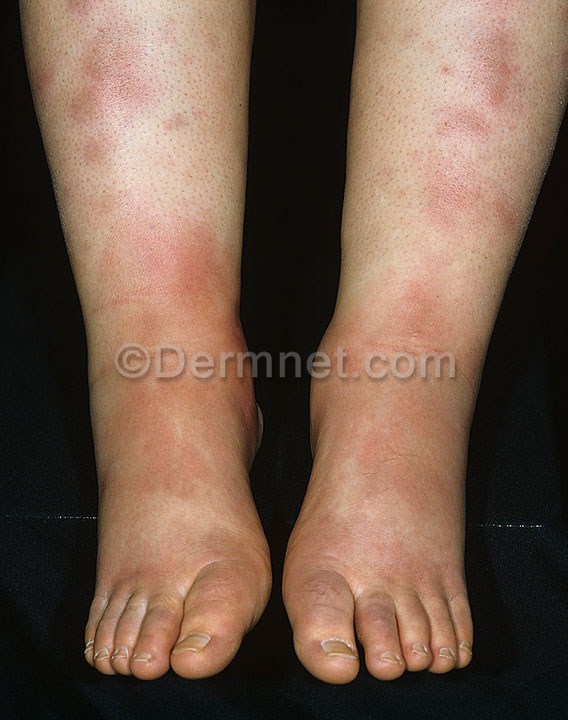
Disease: Vasculitis Photos